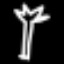
Label: palm tree